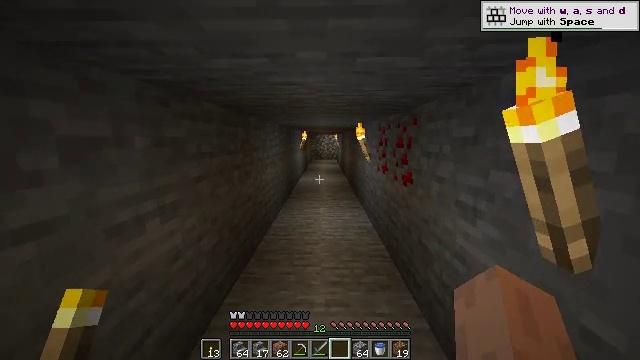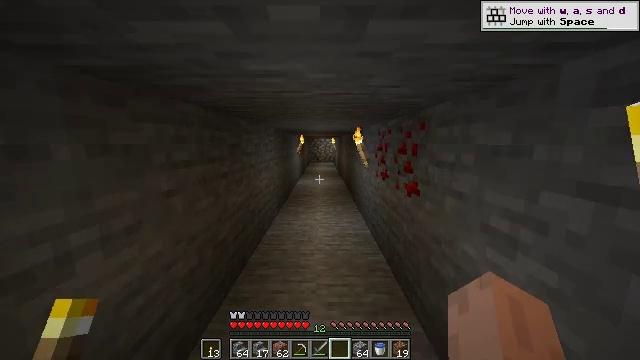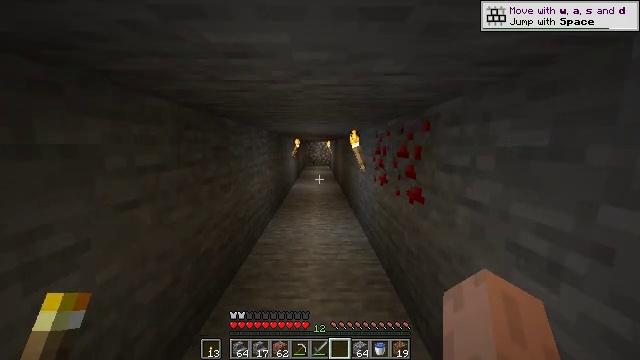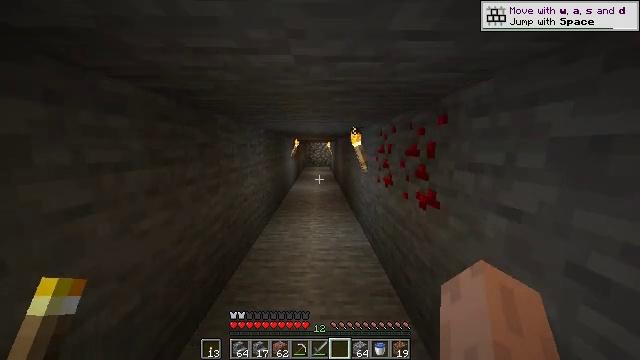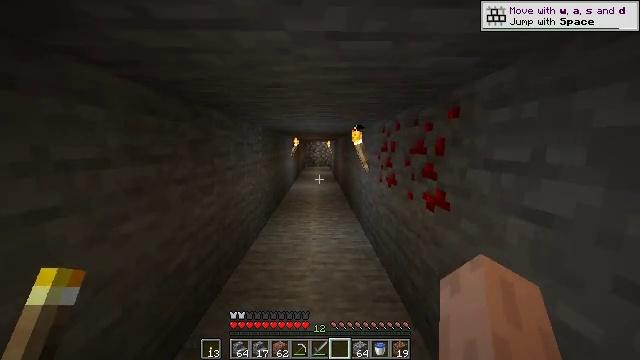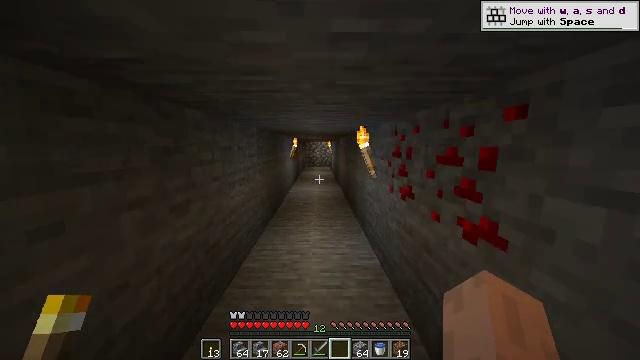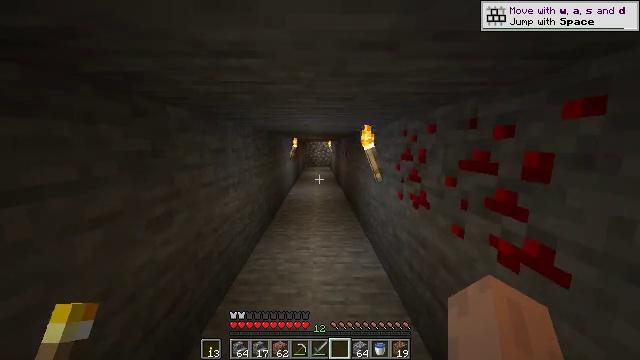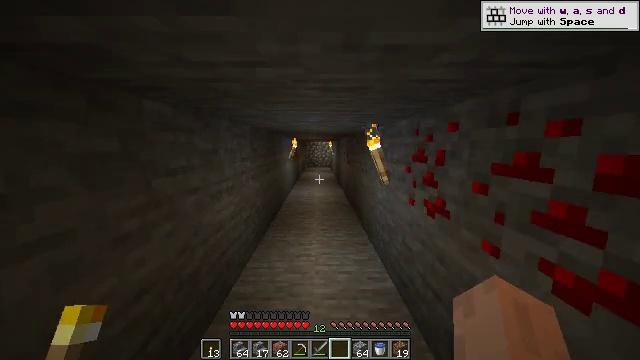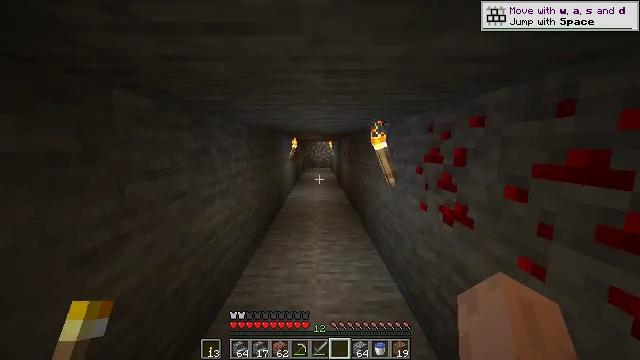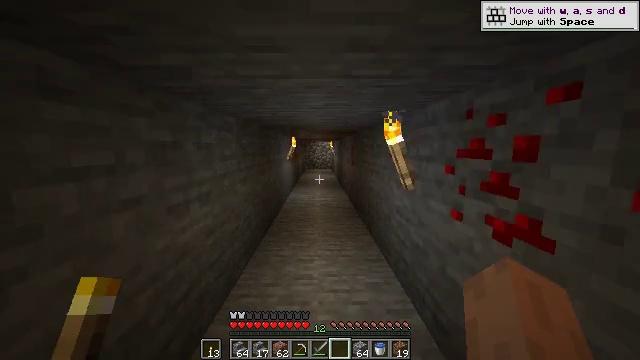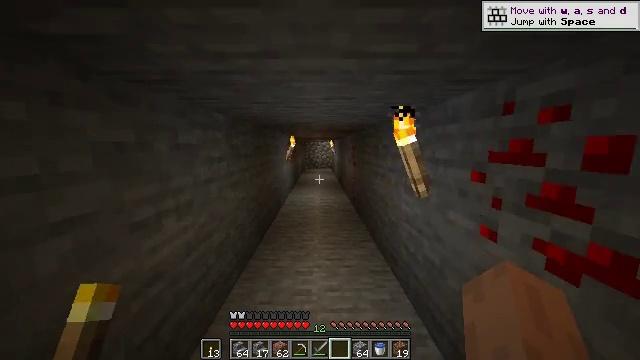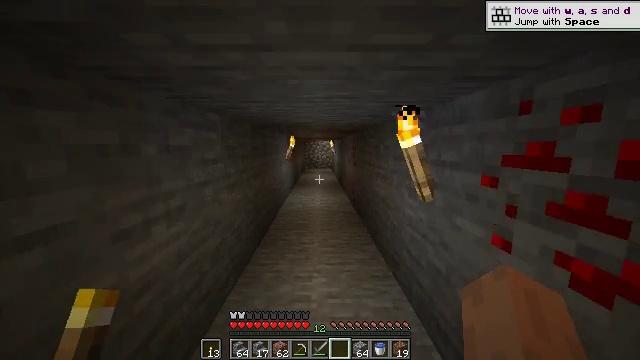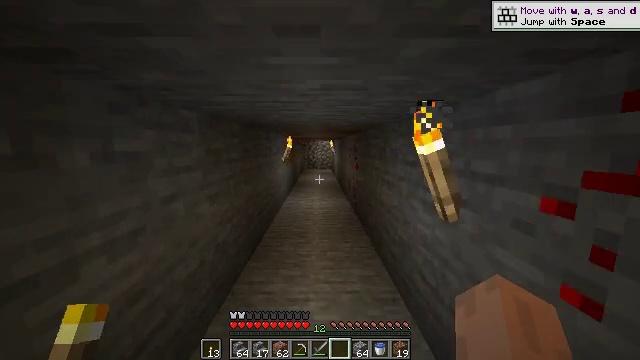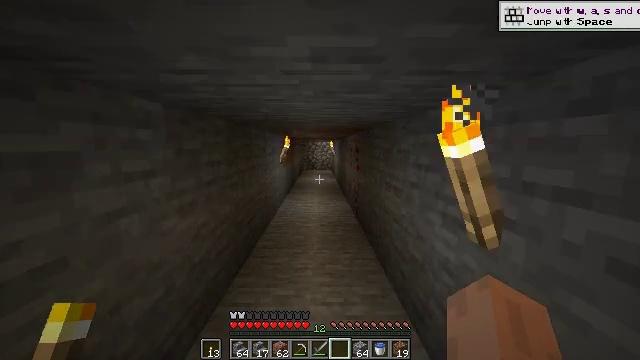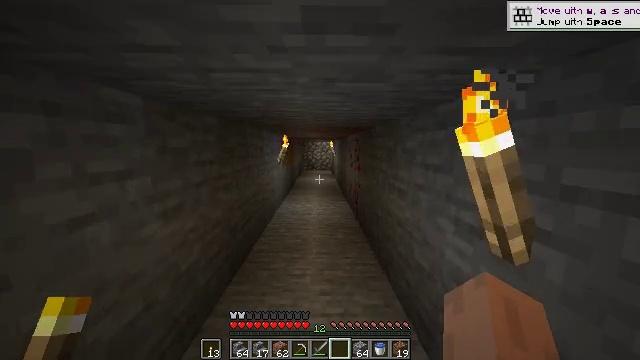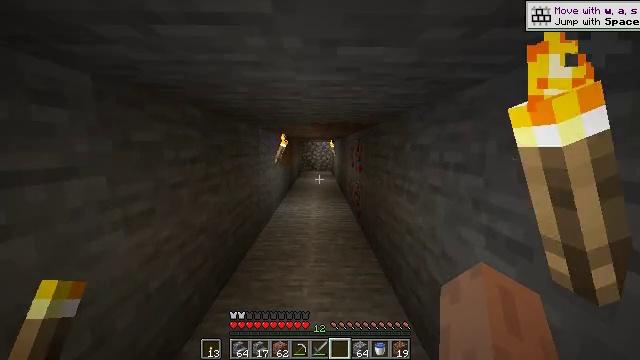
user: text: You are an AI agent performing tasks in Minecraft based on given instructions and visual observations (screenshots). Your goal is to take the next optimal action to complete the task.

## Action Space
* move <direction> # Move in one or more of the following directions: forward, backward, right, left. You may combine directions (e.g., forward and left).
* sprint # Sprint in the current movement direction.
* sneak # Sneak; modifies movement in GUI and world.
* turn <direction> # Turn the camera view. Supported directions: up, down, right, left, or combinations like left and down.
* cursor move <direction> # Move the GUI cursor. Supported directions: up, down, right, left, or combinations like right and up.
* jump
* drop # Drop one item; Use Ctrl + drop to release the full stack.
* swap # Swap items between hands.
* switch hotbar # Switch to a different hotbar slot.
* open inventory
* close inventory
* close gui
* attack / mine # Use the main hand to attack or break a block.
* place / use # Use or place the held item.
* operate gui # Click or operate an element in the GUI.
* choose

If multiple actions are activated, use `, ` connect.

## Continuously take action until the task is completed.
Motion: motion action
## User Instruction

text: Break the iron door.
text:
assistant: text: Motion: move forward, sprint, attack / mine
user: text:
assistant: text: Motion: move forward, sprint, turn right, attack / mine
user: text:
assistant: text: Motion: move forward, sprint, attack / mine
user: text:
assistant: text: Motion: move forward, sprint, attack / mine
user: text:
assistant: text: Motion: move forward, sprint, attack / mine
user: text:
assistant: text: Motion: move forward, sprint, attack / mine
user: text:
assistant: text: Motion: move forward, sprint, attack / mine
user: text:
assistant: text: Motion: move forward, sprint, attack / mine
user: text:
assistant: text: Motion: move forward, sprint, attack / mine
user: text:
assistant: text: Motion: move forward, sprint, attack / mine
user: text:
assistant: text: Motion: move forward, sprint, attack / mine
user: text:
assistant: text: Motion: move forward, sprint, attack / mine
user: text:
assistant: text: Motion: move forward, sprint, attack / mine
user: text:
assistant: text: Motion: move forward, sprint, attack / mine
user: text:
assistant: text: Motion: move forward, sprint, attack / mine
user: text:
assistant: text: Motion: move forward, sprint, attack / mine
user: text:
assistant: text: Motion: move forward, sprint, attack / mine
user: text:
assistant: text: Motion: move forward, sprint, attack / mine
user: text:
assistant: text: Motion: move forward, sprint, attack / mine
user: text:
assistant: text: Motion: move forward, sprint, attack / mine
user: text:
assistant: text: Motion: move forward, sprint, attack / mine
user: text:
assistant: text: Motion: move forward, sprint, attack / mine
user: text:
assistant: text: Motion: move forward, sprint, attack / mine
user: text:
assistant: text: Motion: move forward, sprint, attack / mine
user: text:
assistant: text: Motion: move forward, sprint, attack / mine
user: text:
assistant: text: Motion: move forward, sprint, attack / mine
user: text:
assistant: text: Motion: move forward, sprint, attack / mine
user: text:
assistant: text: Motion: move forward, sprint, attack / mine
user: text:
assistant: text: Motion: move forward, sprint, attack / mine
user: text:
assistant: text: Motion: move forward, sprint, attack / mine